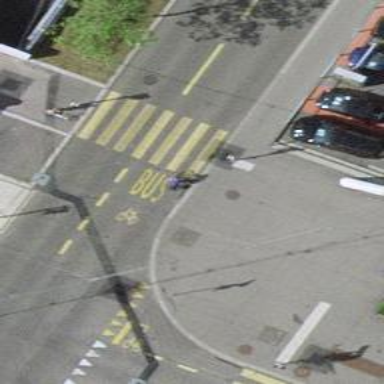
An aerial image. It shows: Asphalt footway with crossing controlled by traffic signals.